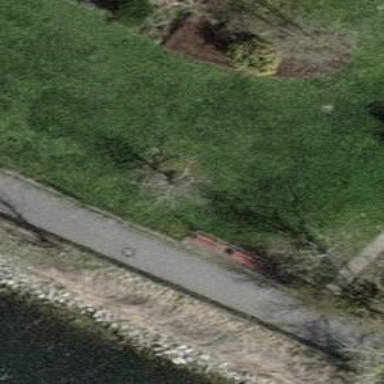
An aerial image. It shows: Red bench.